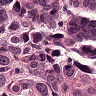
Metastatic tissue present: yes